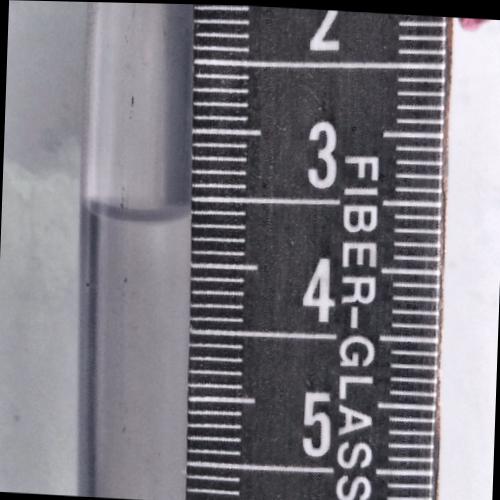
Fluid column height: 3.6 cm